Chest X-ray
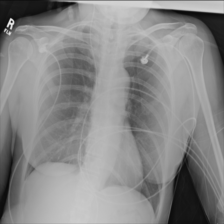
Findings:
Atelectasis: negative
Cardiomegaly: negative
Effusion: negative
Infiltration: negative
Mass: negative
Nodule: negative
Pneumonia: negative
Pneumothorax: negative
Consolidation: negative
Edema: negative
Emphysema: negative
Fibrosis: negative
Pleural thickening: negative
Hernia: negative